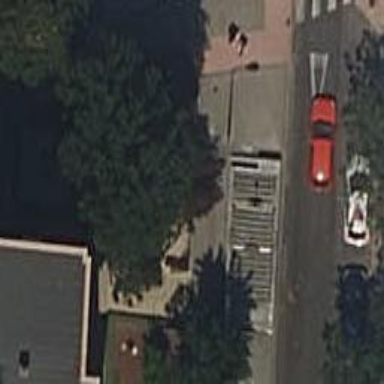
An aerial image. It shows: Subway entrance for railway system.